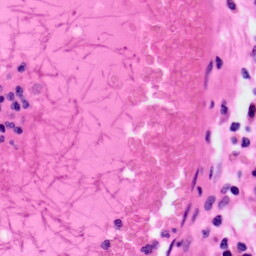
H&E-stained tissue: Colon